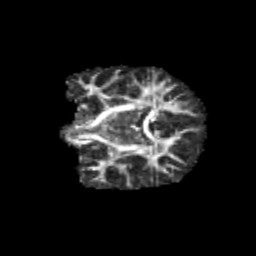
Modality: FA
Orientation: coronal
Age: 10
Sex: male
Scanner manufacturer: siemens
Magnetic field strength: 3 T
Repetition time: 3.8 s
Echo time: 0.07 s